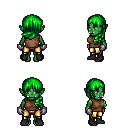
a pixel art fantasy rpg character, female body template, orc, green skin, brown sleeveless shirt, gold greaves, green left-swept hairstyle, metal gloves, black shoes, four views (front, back, left, right), 2x2 character sprite sheet, small pixel art, hard edges, no anti-aliasing